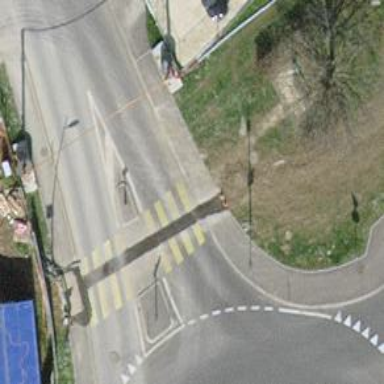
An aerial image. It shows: Marked crossing with zebra stripes on the road.